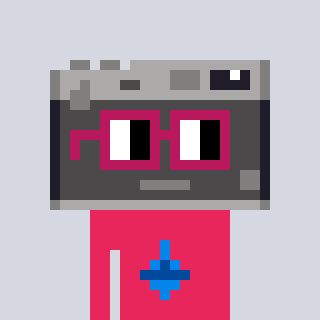
a pixel art character with square dark red glasses, a camera-shaped head and a redpinkish-colored body on a cool background